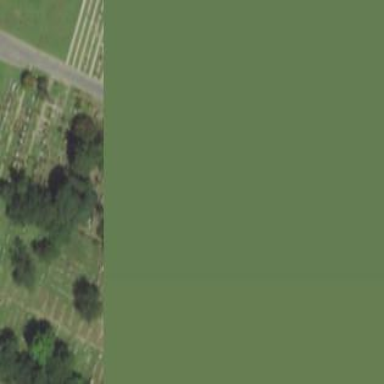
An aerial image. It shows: Sector within cemetery.